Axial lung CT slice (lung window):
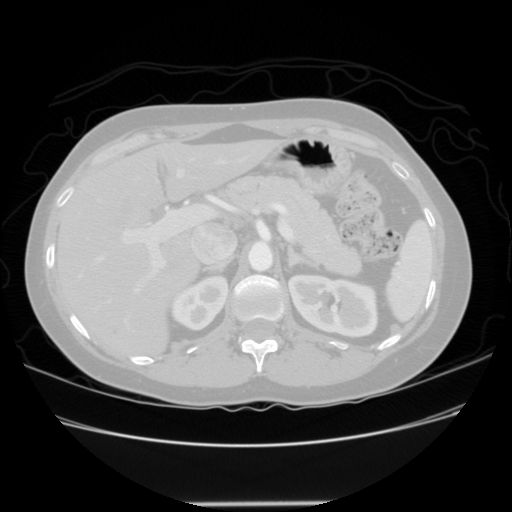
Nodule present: no